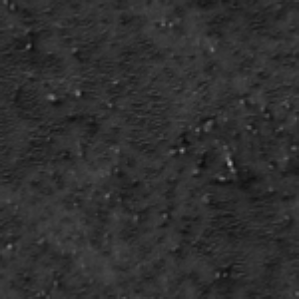
Label: frost